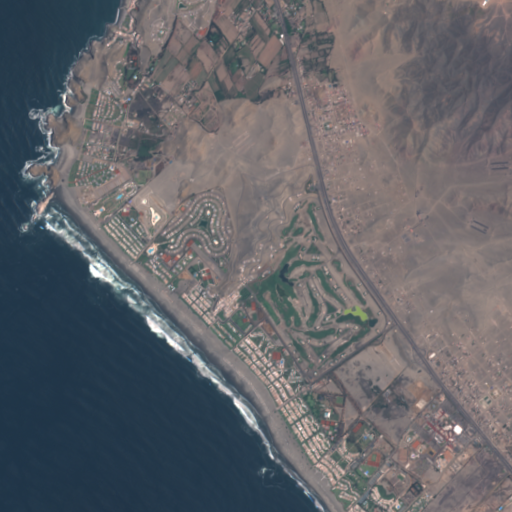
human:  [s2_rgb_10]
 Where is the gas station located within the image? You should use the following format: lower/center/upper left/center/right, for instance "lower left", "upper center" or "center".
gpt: The gas station is located in the upper center of the image.
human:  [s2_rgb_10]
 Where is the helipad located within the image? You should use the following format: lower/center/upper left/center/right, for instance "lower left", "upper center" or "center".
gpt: The helipad is located in the lower right of the image.
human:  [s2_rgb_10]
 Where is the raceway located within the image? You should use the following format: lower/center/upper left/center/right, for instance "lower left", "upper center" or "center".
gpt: The raceway is located in the lower right of the image.
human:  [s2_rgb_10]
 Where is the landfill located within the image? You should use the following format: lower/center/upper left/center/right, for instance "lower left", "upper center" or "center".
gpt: There is no landfill in the image.